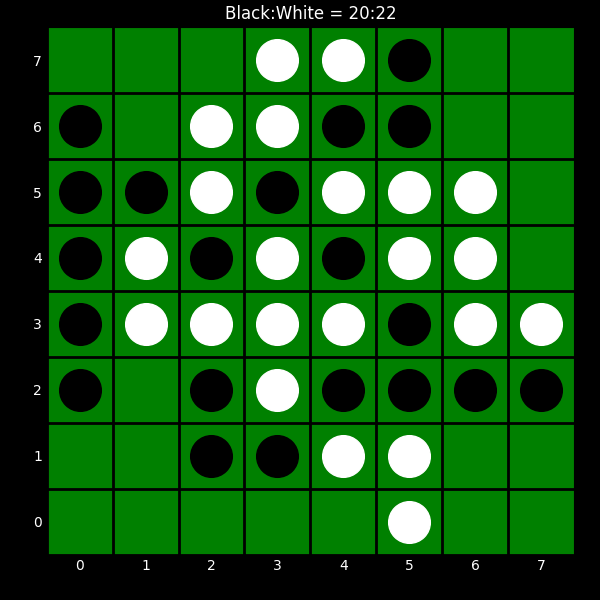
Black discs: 20
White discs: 22